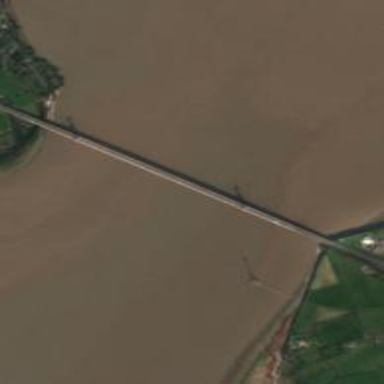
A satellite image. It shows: Cable-stayed bridge.